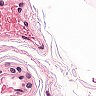
Metastatic tissue present: no